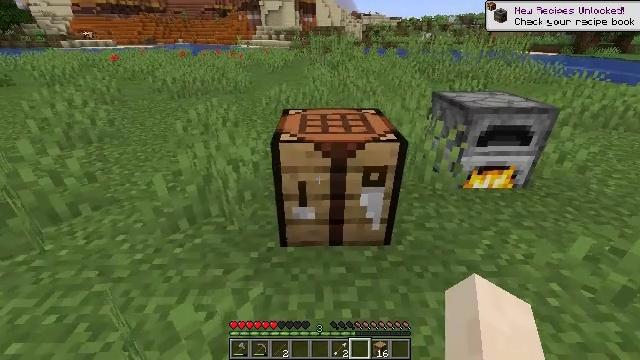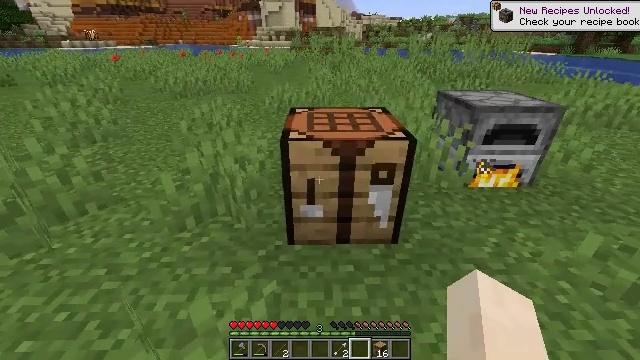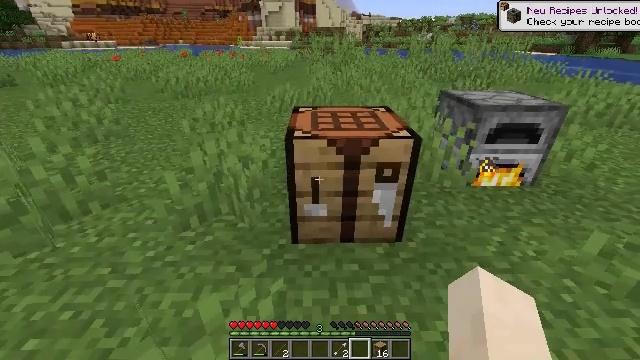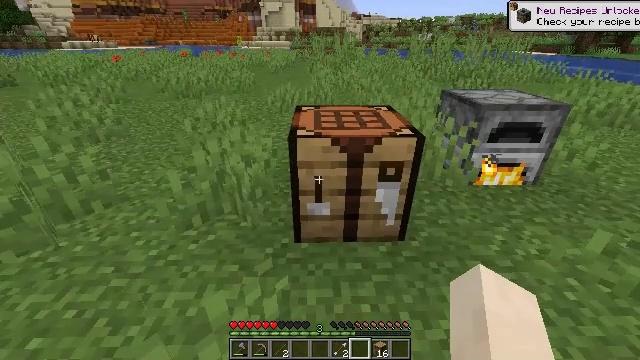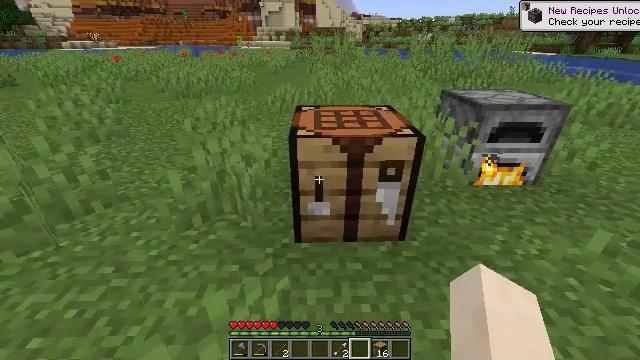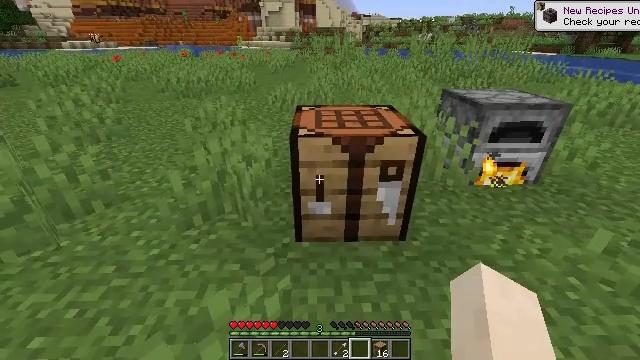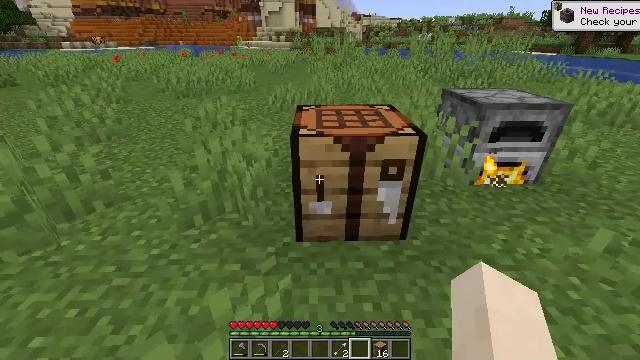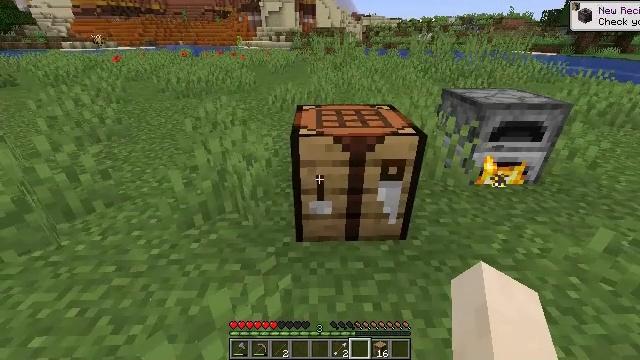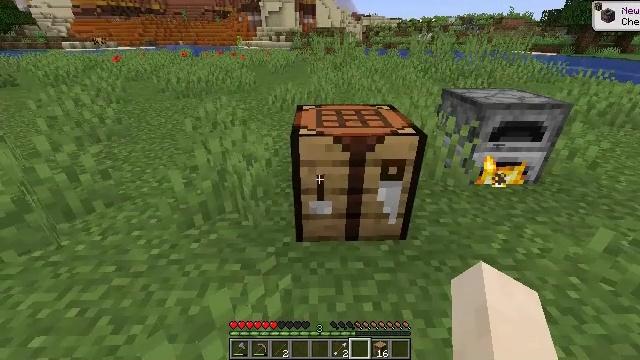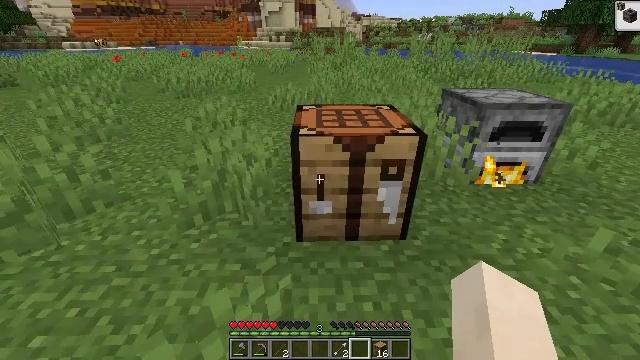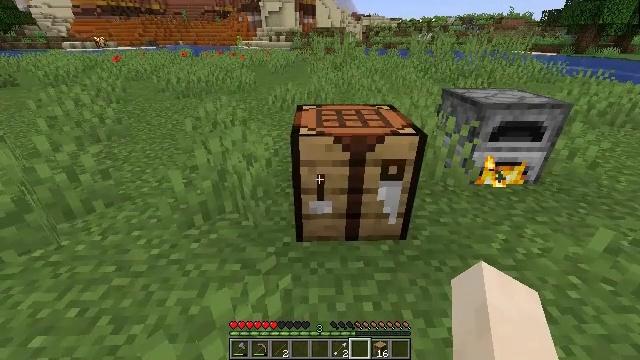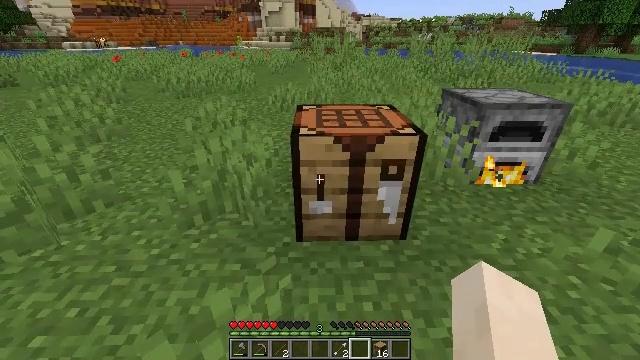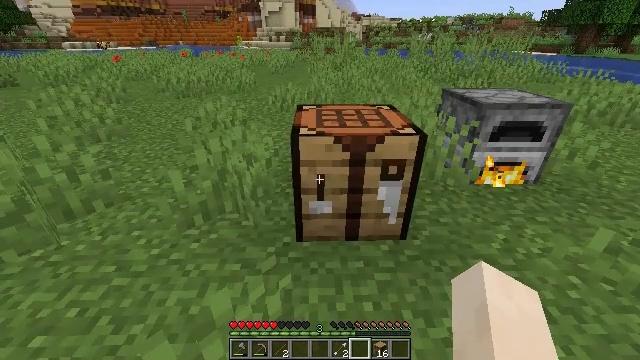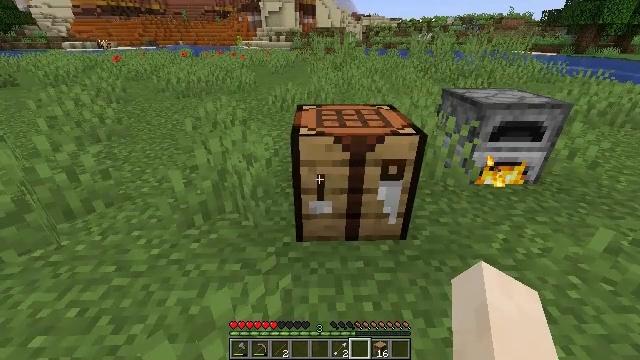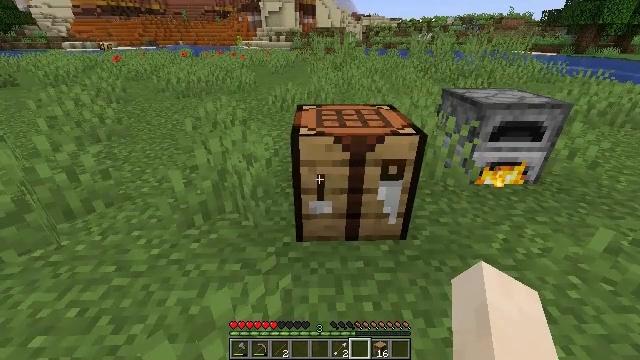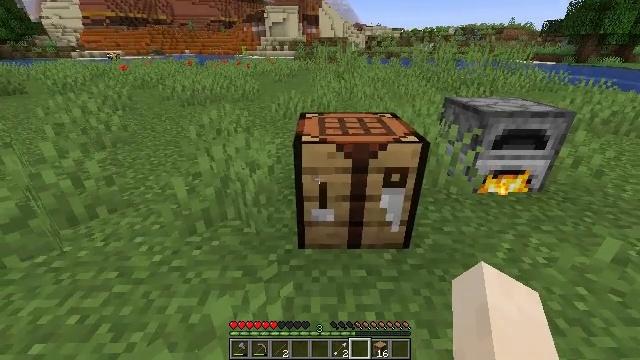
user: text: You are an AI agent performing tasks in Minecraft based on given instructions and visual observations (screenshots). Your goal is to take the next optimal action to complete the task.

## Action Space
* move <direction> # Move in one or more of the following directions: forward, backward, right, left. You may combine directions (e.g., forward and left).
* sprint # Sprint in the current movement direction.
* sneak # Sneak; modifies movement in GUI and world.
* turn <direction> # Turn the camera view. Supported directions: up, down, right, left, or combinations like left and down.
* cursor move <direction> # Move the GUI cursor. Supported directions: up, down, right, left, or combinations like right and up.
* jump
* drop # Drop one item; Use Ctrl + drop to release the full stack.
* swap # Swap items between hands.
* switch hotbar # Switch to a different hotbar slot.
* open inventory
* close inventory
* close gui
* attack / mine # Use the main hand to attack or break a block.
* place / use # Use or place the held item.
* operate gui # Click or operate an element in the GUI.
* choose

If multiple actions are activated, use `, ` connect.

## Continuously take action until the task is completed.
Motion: motion action
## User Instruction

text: Cook porkchop with the furnace.
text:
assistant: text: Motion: no_op
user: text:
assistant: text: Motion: no_op
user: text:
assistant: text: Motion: no_op
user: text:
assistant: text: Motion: no_op
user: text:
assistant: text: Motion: no_op
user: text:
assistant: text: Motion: no_op
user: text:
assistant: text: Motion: no_op
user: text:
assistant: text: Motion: no_op
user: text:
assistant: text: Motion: no_op
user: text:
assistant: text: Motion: no_op
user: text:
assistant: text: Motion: no_op
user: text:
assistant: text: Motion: no_op
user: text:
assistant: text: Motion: no_op
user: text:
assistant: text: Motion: no_op
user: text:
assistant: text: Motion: turn up
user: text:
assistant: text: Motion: turn up
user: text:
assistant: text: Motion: no_op
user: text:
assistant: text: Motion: no_op
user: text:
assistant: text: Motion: no_op
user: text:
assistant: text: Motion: turn left and up
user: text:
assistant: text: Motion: turn left and up
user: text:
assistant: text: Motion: no_op
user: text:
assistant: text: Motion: no_op
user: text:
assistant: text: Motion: no_op
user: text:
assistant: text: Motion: no_op
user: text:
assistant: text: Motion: no_op
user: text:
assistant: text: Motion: no_op
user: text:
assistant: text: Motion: no_op
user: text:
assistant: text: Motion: no_op
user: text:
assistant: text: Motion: no_op